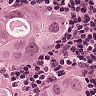
Metastatic tissue present: yes